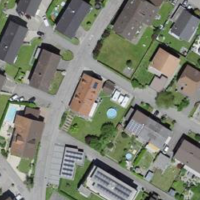
EUNIS habitat code: 54
Species observed at this site:
Rhododendron ferrugineum